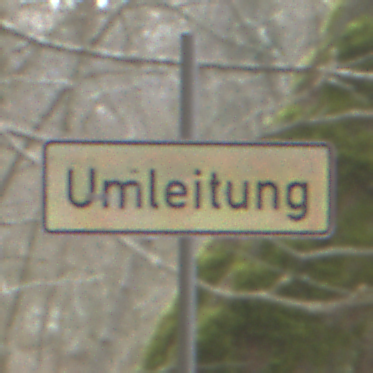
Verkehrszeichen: Umleitungsankuendigung
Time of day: MorningAfternoon
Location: Outdoor (Nature)
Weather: PartlyCloudy
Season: NotSpecified
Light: Natural